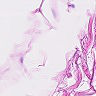
Metastatic tissue present: no